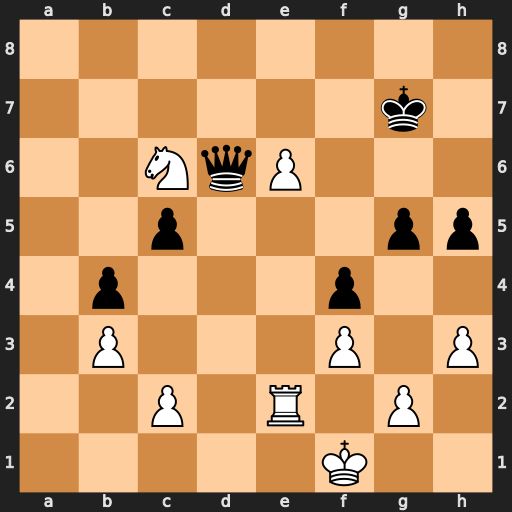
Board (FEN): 8/6k1/2NqP3/2p3pp/1p3p2/1P3P1P/2P1R1P1/5K2
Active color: w
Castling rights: -
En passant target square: -
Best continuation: e7 Qxc6 e8=Q Qxe8 Rxe8